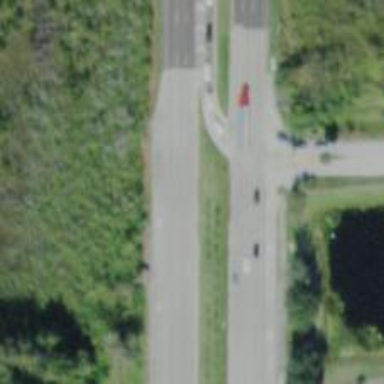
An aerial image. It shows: Asphalt road designated as trunk highway.